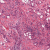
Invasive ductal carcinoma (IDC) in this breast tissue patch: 1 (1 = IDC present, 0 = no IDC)